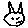
Label: cat